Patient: sex F, age 52
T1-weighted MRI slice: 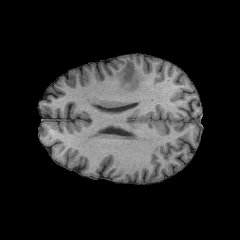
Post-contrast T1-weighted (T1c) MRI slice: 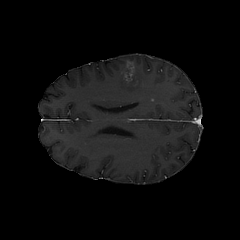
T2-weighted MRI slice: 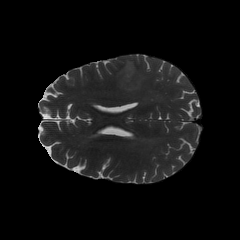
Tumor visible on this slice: yes
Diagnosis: Glioblastoma, IDH-wildtype
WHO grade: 4